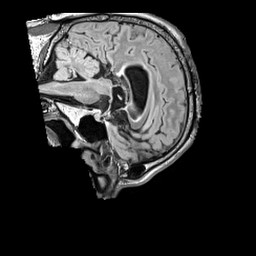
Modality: FLAIR
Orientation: sagittal
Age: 53
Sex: male
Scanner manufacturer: siemens
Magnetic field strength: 3 T
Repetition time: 5 s
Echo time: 0.387 s